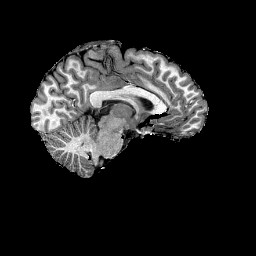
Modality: T1w
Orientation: sagittal
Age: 20
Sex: female